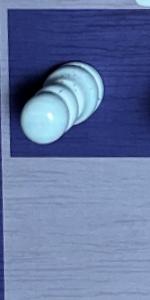
Label: Empty